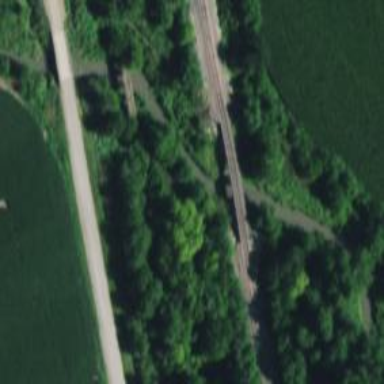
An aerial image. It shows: Abandoned railway.